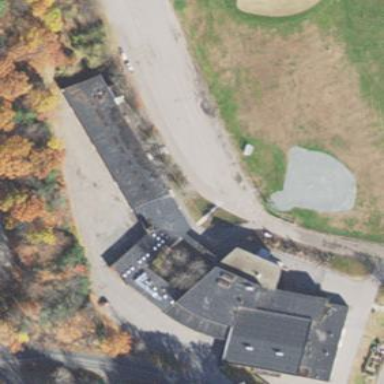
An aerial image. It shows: School building.